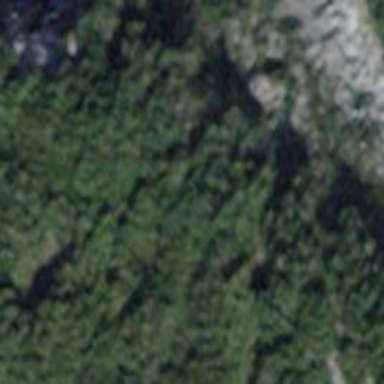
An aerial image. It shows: Cliff in nature.